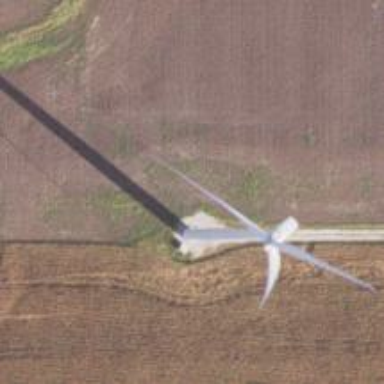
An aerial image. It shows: Wind generator using horizontal axis wind turbines.